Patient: sex M, age 49
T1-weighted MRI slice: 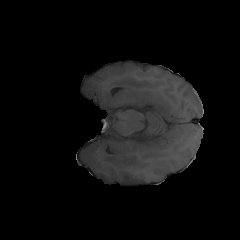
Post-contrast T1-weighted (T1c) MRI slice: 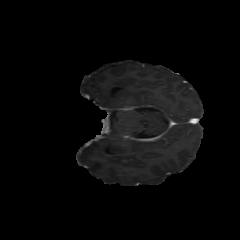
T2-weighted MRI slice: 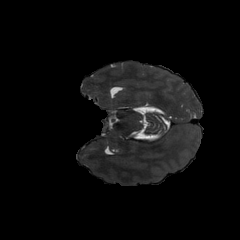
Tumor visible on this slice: no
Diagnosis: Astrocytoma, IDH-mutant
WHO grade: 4